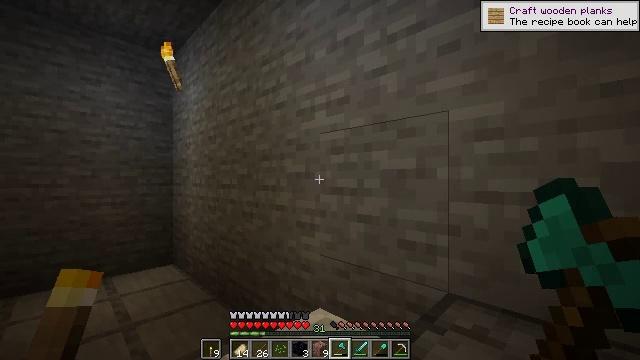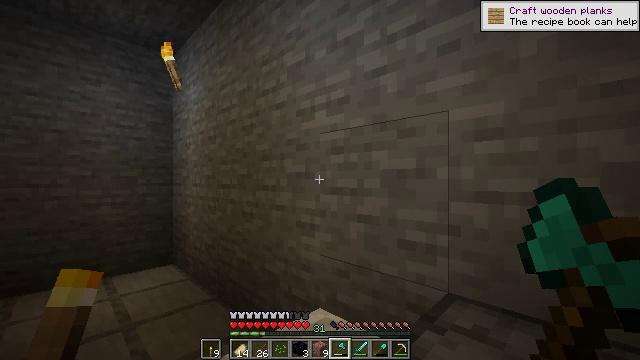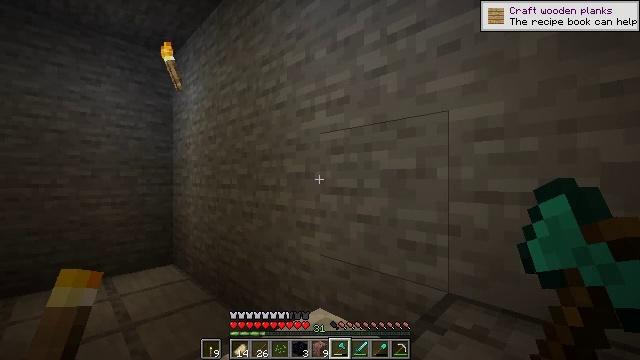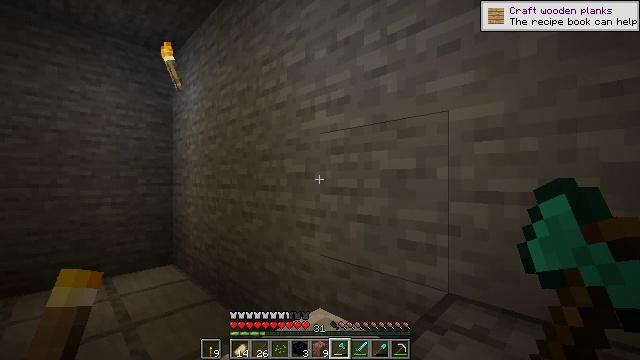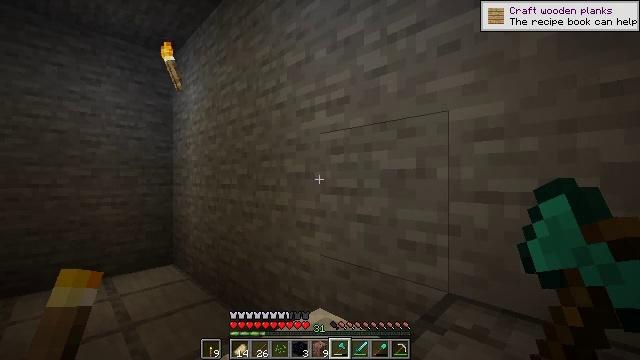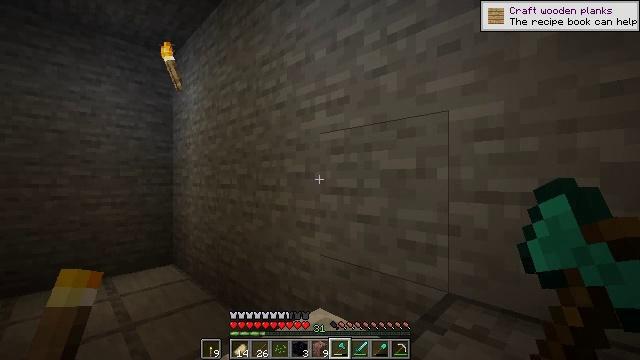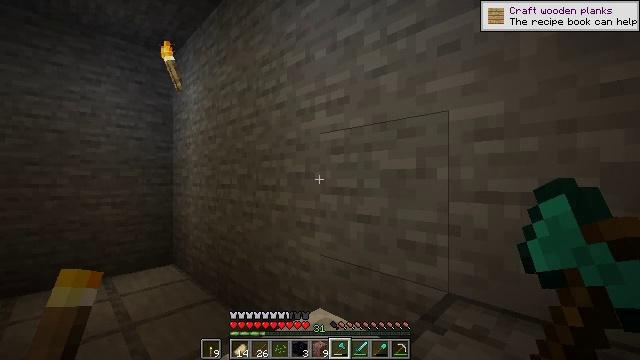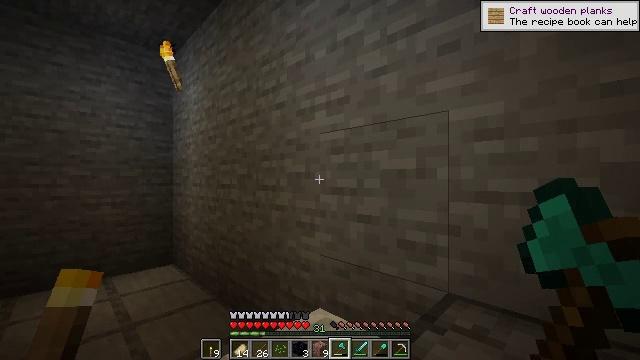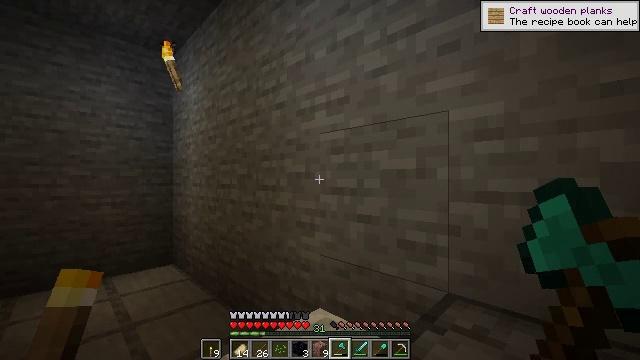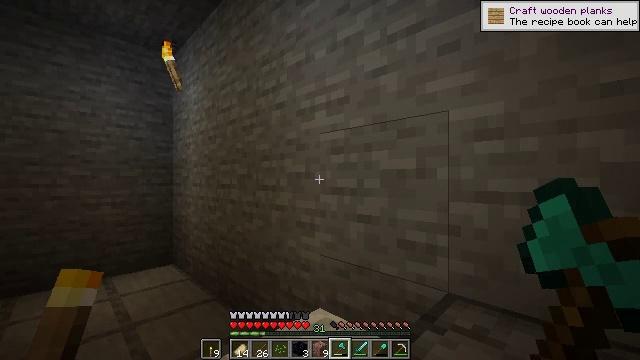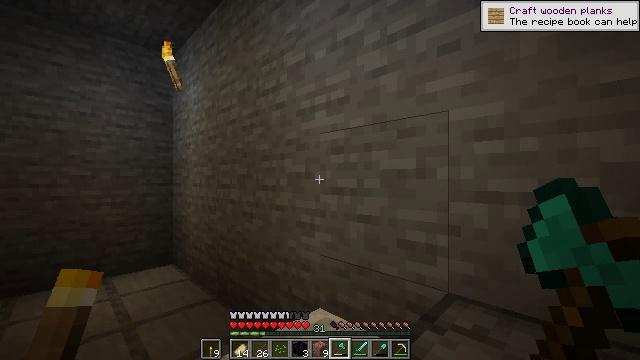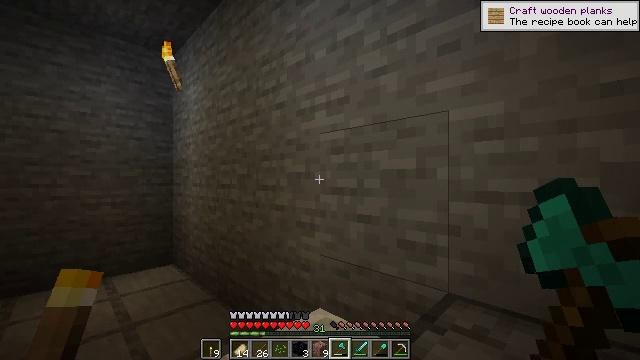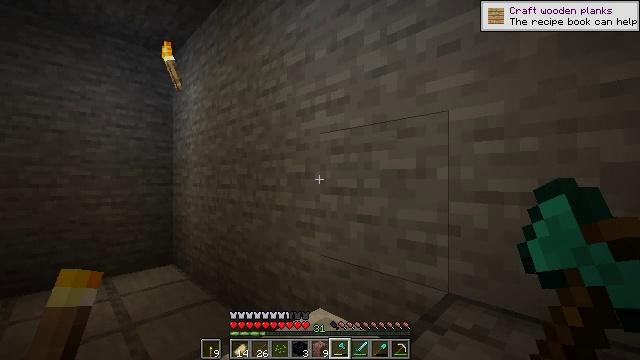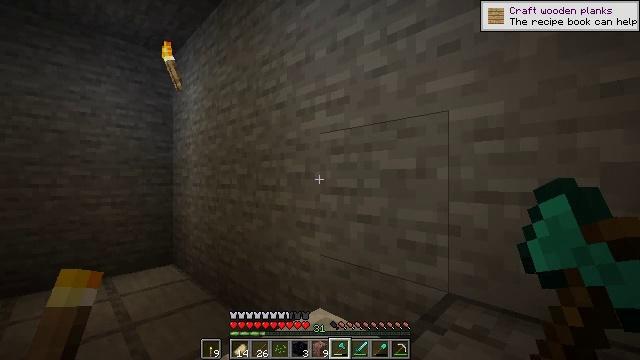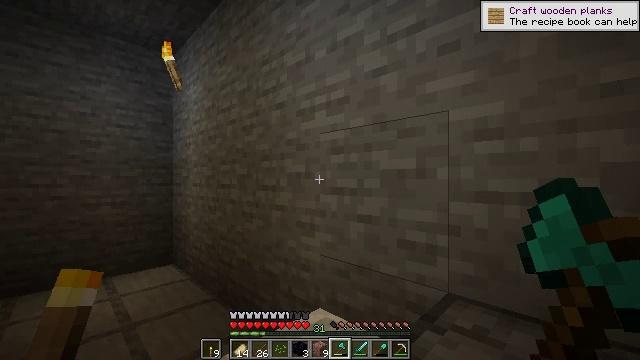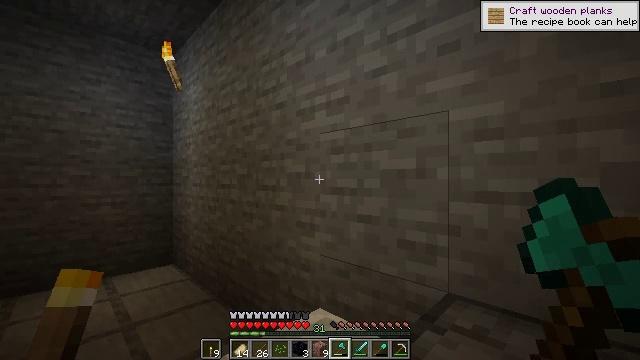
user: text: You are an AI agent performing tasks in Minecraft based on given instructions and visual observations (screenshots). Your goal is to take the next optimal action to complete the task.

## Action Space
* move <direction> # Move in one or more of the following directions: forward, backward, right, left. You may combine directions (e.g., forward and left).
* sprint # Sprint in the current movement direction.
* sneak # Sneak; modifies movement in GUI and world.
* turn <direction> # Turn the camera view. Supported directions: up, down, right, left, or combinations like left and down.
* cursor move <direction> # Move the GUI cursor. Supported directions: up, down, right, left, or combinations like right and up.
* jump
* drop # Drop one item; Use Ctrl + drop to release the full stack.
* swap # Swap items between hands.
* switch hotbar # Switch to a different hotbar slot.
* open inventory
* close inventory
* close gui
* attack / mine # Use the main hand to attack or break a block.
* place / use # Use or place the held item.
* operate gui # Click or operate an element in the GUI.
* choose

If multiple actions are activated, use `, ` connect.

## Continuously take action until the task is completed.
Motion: motion action
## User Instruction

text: Use iron ingots and a stick to craft a rail.
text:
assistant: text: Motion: no_op
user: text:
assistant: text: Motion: no_op
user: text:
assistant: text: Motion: no_op
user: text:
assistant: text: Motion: no_op
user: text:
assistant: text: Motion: no_op
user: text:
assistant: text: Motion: no_op
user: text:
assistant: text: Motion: no_op
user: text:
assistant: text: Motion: no_op
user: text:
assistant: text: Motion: no_op
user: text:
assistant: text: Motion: no_op
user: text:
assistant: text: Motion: no_op
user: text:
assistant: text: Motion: no_op
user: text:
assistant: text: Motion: no_op
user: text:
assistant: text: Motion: no_op
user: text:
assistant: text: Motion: no_op
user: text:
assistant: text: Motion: no_op
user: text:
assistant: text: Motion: no_op
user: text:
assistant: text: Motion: no_op
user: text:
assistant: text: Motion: no_op
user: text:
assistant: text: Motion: no_op
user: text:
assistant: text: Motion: no_op
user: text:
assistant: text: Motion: no_op
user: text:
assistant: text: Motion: no_op
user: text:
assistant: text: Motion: no_op
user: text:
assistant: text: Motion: no_op
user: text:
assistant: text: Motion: no_op
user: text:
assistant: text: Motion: no_op
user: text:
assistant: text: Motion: no_op
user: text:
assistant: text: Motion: no_op
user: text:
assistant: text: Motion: no_op